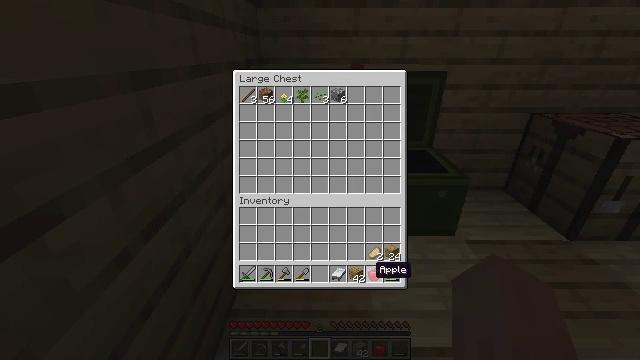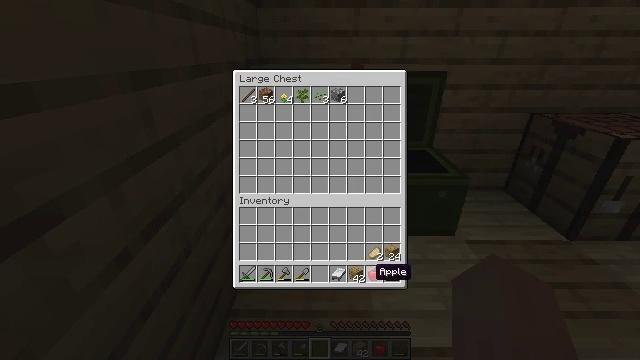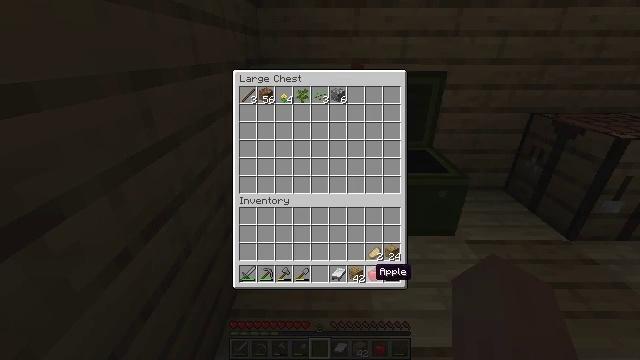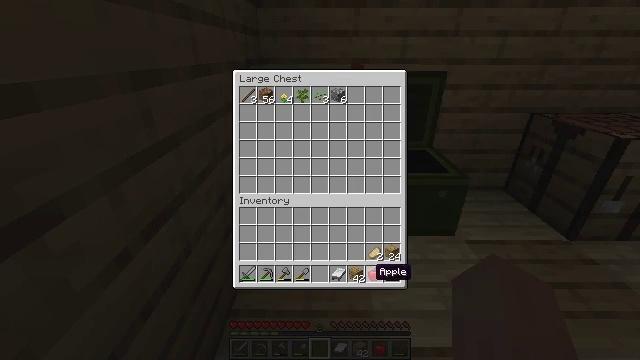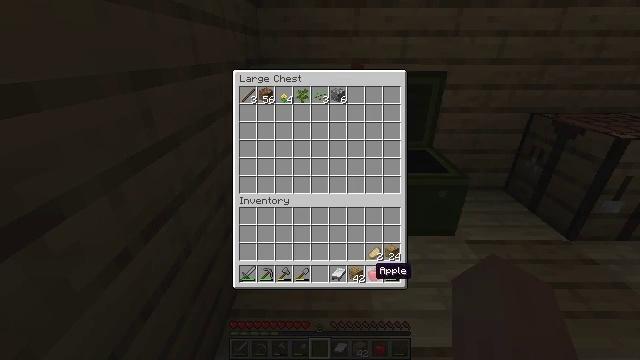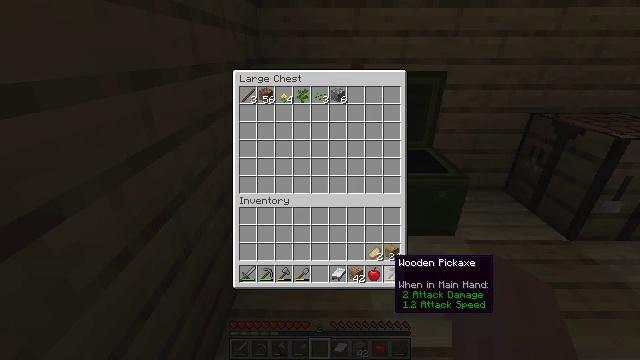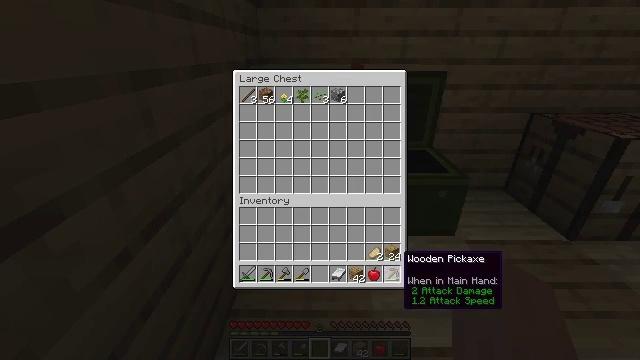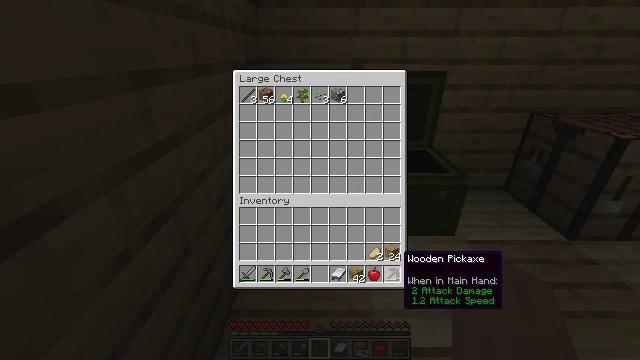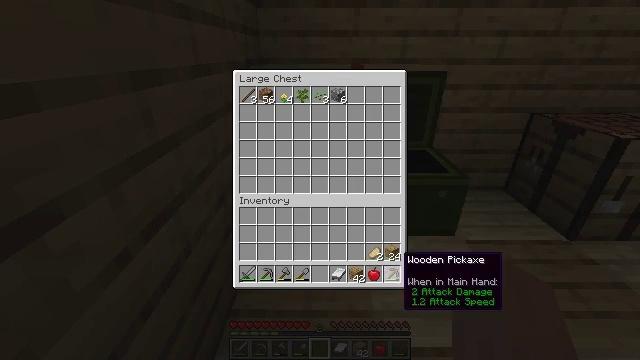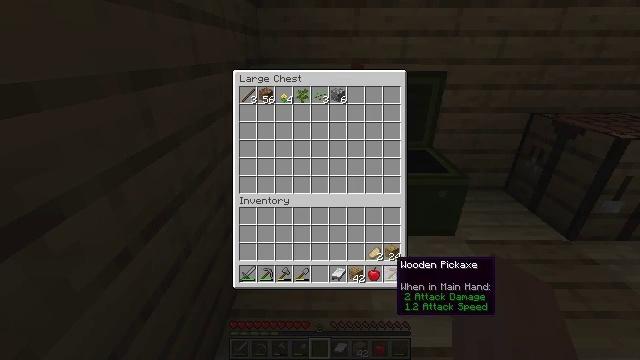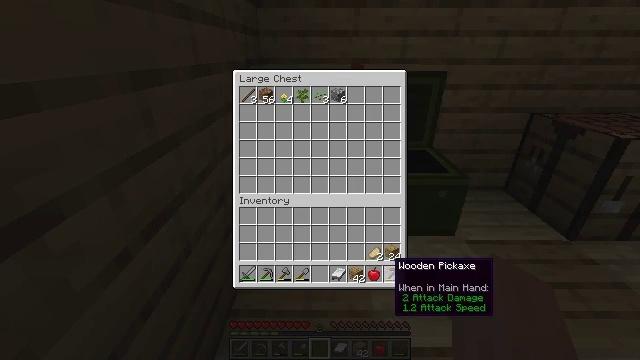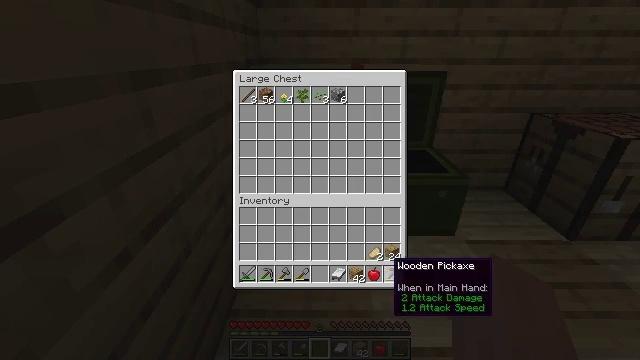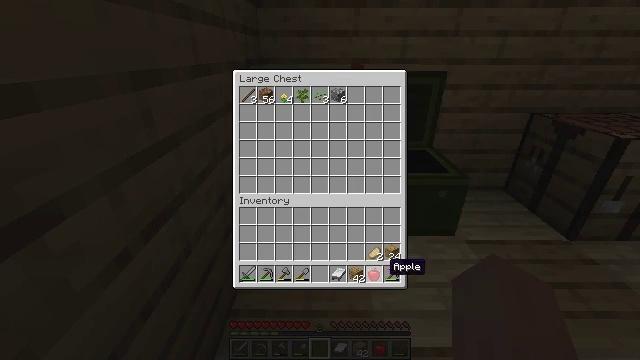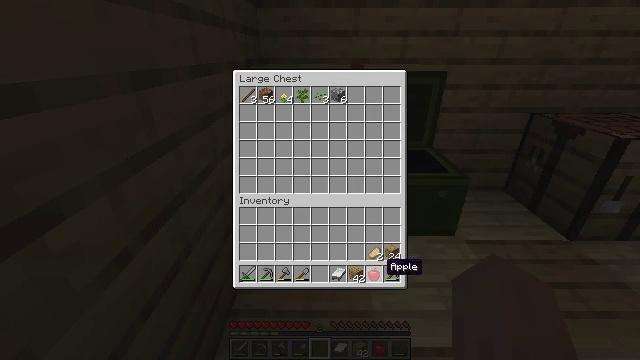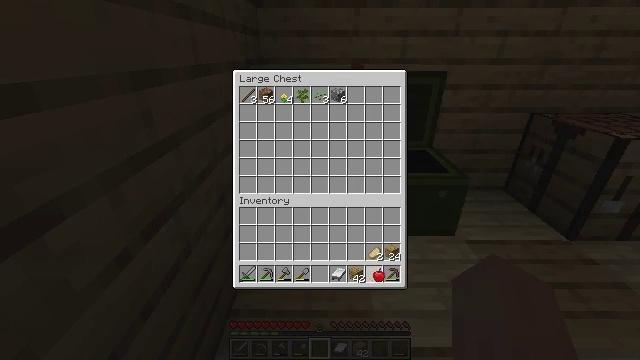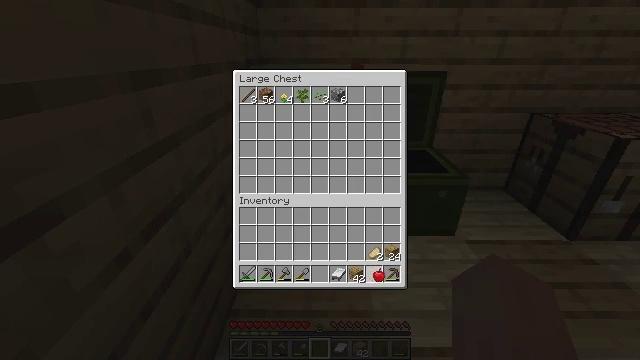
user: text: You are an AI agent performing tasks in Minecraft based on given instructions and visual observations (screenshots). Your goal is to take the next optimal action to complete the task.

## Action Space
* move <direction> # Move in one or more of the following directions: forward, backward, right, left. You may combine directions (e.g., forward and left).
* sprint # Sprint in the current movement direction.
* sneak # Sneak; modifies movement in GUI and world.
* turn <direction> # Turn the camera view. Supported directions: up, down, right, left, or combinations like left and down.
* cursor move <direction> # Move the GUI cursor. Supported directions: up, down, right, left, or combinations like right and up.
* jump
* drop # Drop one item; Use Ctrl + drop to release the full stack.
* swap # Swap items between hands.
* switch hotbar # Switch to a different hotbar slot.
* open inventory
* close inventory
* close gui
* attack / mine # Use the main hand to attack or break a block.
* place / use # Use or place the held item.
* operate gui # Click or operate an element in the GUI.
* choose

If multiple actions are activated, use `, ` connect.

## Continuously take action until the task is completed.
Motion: motion action
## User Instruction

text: Put oak planks in the crafting grid to get an oak pressure plate.
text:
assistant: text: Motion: sneak
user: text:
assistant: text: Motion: no_op
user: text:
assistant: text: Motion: no_op
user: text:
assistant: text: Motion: no_op
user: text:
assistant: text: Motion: cursor move right and up
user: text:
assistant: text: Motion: cursor move right
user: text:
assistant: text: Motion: no_op
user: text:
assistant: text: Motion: no_op
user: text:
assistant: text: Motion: cursor move left
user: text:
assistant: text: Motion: no_op
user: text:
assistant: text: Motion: no_op
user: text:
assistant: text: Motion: no_op
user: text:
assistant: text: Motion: no_op
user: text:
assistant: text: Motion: operate gui
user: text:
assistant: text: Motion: operate gui
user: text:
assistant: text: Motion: operate gui
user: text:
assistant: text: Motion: cursor move right
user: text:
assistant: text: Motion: no_op
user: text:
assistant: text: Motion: no_op
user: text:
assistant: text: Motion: operate gui
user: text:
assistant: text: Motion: operate gui
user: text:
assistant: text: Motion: operate gui
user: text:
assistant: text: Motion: no_op
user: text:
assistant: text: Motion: no_op
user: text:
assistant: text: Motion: no_op
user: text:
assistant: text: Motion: cursor move left
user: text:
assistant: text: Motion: cursor move left
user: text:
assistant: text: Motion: no_op
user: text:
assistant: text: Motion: operate gui
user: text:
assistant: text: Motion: sneak, operate gui